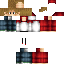
A male human skin with medium skin, wearing blonde long hair dressed in a red tshirt and red pants, featuring a closed mouth.